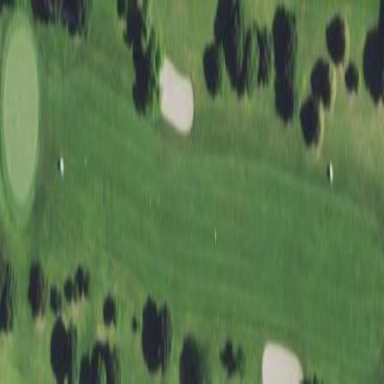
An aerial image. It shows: Golf fairway surrounded by grass.